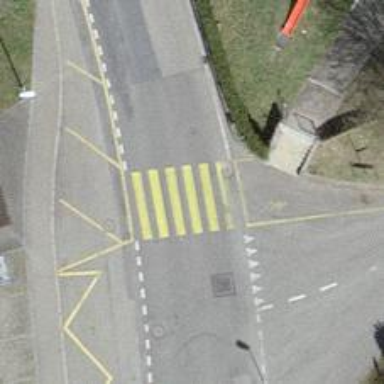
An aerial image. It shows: Uncontrolled zebra crossing with notable zebra markings.